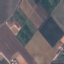
Label: PermanentCrop